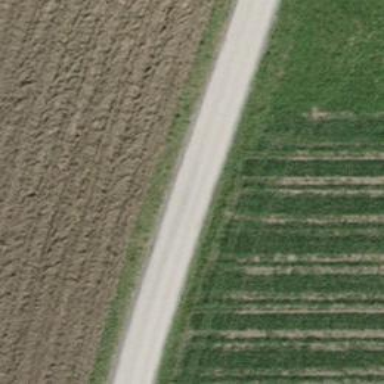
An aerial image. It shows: Compacted track with grade2 level.